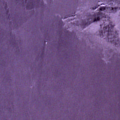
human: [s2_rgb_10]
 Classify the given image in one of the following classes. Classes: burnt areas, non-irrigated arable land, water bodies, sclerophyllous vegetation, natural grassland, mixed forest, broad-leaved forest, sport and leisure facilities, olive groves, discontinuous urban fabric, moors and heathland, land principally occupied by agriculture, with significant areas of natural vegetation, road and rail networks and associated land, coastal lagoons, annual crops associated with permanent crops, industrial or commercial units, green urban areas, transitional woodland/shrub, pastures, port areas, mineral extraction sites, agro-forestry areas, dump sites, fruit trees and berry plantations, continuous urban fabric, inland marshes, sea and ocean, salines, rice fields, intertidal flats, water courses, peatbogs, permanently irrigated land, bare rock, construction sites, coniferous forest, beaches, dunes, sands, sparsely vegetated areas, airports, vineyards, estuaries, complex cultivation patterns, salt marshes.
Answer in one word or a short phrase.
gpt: sea and ocean